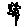
Label: flower